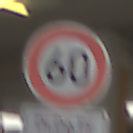
Verkehrszeichen: Geschwindigkeit60
Zusatzzeichen unten: ZeitangabenMitBeschraenkungAufWochentage3
Umgebung: Roofed, Urban
Tageszeit: Midday
Wetter: Overcast
Licht: Artificial
Jahreszeit: NotSpecified
Kontrast: MediumContrast